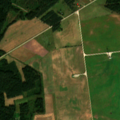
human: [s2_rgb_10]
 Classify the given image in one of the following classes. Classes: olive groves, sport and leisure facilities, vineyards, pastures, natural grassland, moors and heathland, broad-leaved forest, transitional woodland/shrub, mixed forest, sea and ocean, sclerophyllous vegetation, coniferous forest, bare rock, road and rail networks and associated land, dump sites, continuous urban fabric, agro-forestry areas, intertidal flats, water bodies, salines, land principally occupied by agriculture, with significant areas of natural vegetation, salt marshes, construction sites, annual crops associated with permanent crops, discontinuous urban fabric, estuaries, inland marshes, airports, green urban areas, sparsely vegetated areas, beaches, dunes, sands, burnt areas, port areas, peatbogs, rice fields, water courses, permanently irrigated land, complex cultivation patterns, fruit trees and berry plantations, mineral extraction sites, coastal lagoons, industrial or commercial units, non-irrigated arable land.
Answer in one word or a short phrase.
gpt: non-irrigated arable land, pastures, coniferous forest